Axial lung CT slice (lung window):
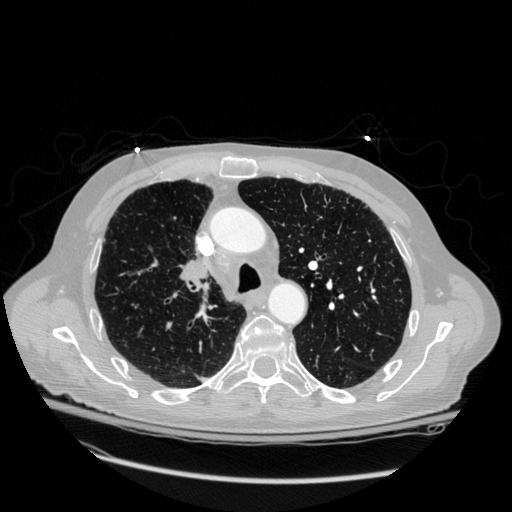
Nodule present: no